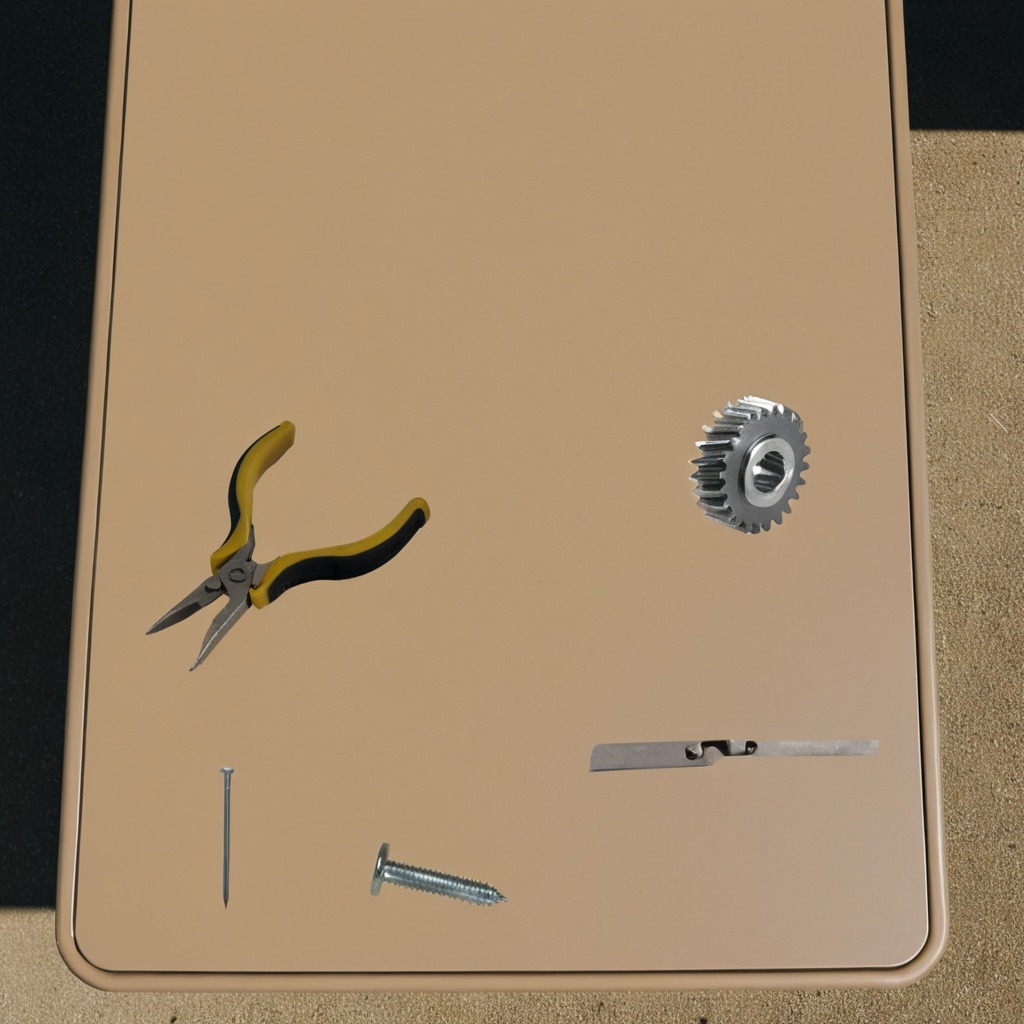
A steel gear with teeth, a metal machine screw, an iron nail, pliers, and a handheld metal saw are lying on the table.